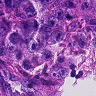
Metastatic tissue present: yes